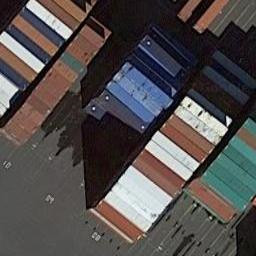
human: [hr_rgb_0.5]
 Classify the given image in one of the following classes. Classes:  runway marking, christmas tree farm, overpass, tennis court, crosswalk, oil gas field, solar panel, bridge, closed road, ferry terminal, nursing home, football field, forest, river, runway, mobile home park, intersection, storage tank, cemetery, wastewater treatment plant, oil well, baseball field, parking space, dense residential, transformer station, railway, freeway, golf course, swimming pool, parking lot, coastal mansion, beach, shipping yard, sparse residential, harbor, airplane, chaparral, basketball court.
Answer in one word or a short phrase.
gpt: shipping yard